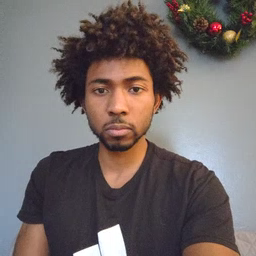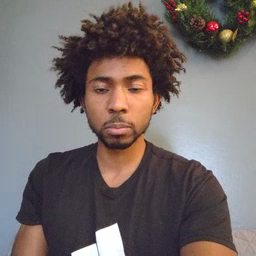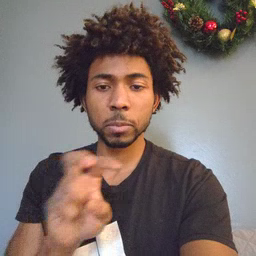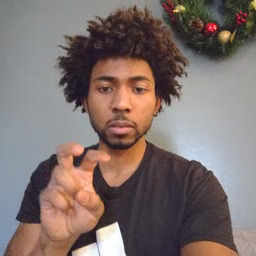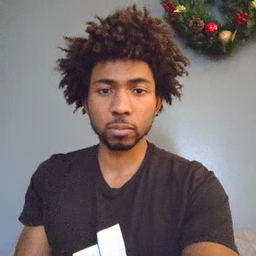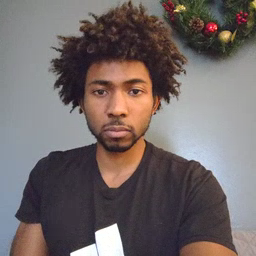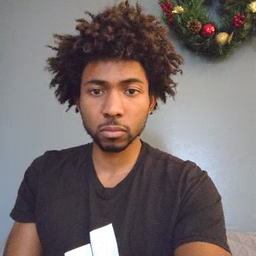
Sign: pizza